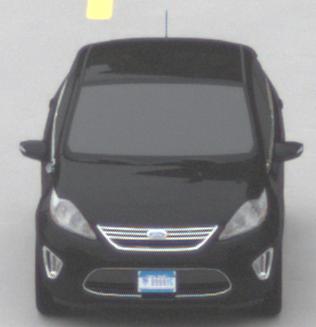
Make: Ford
Model: Fiesta
Detailed model: ’09 Sedan (seventh series)
Model produced from: 2010
Model produced until: 2017
Doors: 4
Color: black
Road condition: dry road
Daytime: midday
Contrast: low contrast